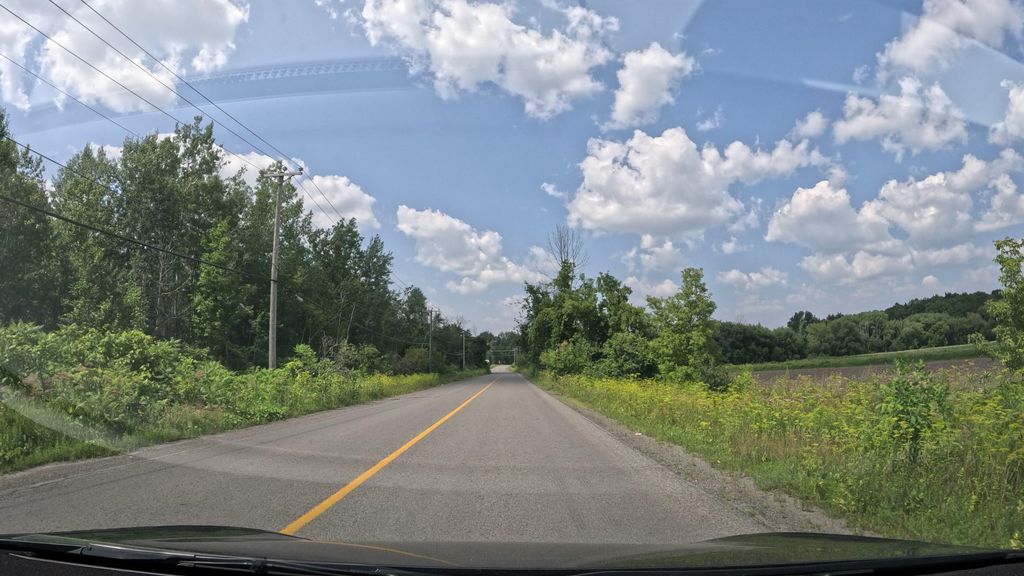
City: montreal